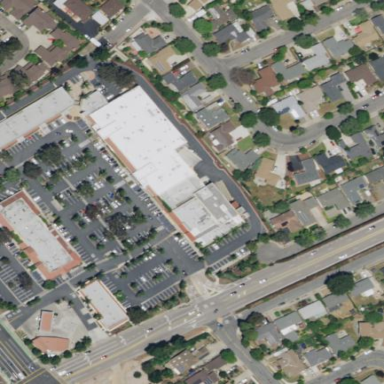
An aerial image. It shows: Supermarket building.